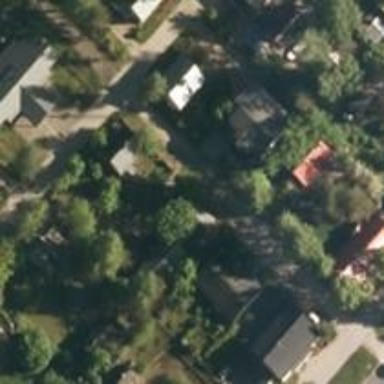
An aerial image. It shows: Residential road.